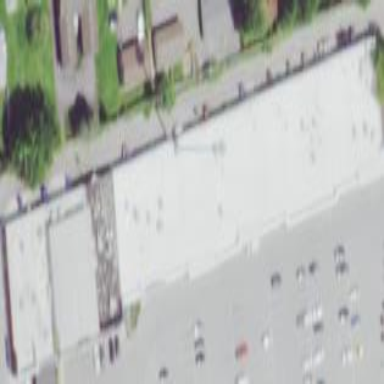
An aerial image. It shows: Retail building that is part of mall.